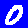
Digit: 0